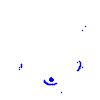
Particle: kaon